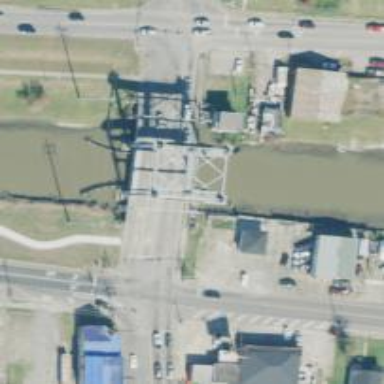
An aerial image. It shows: Primary highway passing over lift bridge.